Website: walmart
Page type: delivery-shipping
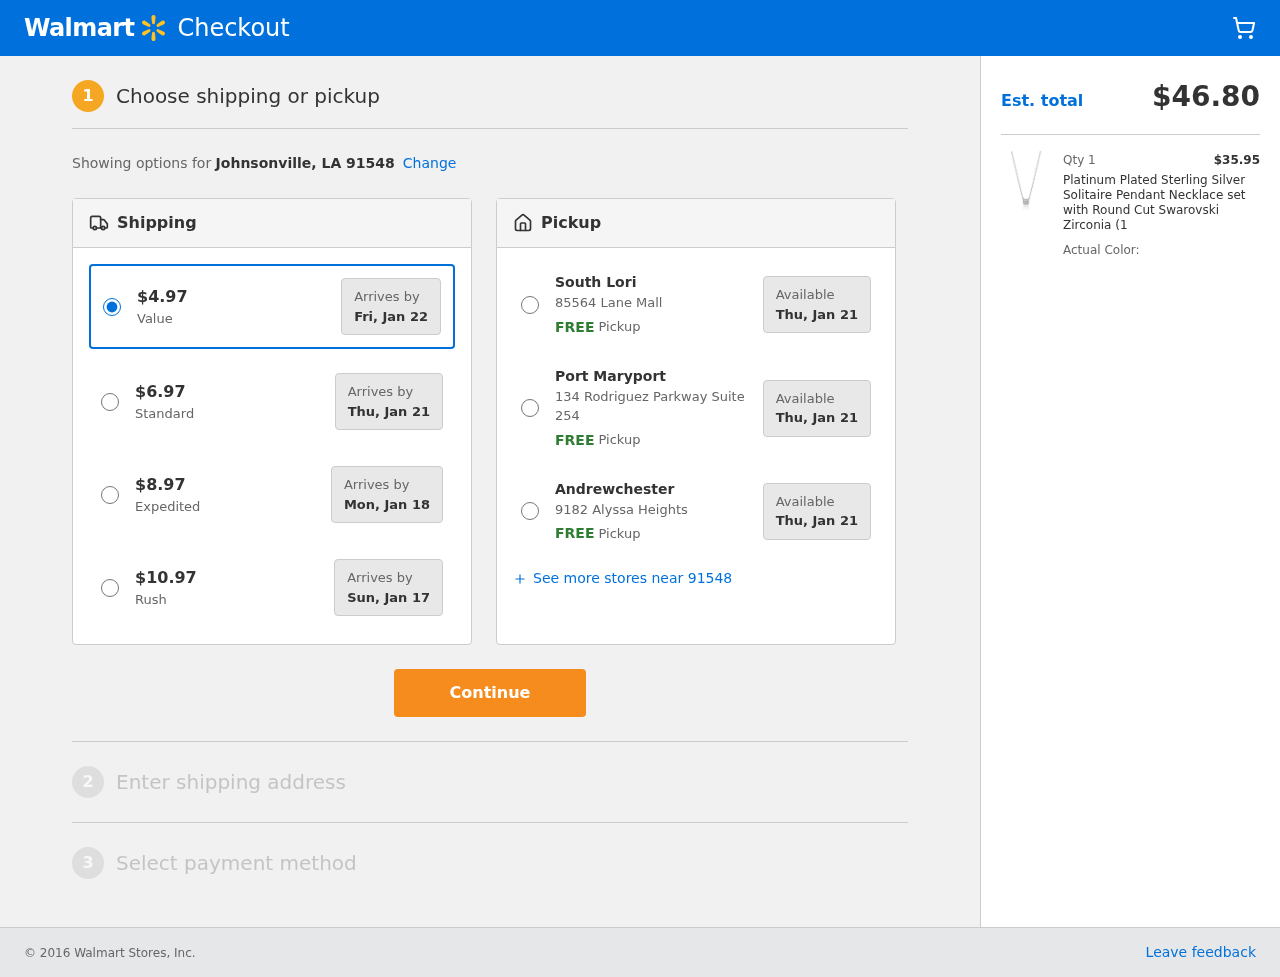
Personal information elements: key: PII_CITY_STATE_ZIP
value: Johnsonville, LA 91548
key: PII_LOCATION1_CITY
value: South Lori
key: PII_LOCATION1_STREET
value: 85564 Lane Mall
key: PII_LOCATION2_CITY
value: Port Maryport
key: PII_LOCATION2_STREET
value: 134 Rodriguez Parkway Suite 254
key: PII_LOCATION3_CITY
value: Andrewchester
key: PII_LOCATION3_STREET
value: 9182 Alyssa Heights
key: PII_POSTCODE
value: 91548
Product elements: key: PRODUCT1_NAME
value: Platinum Plated Sterling Silver Solitaire Pendant Necklace set with Round Cut Swarovski Zirconia (1
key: PRODUCT1_PRICE
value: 35.95
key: PRODUCT1_QUANTITY
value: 1
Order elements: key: ORDER_SHIPPING_COST
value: $4.97
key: ORDER_SHIPPING_COST
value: $6.97
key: ORDER_SHIPPING_COST
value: $8.97
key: ORDER_SHIPPING_COST
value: $10.97
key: ORDER_DELIVERY_DATE
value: Fri, Jan 22
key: ORDER_DELIVERY_DATE
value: Thu, Jan 21
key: ORDER_DELIVERY_DATE
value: Sun, Jan 17
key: ORDER_DELIVERY_DATE
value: Mon, Jan 18
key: ORDER_TOTAL
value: $46.80